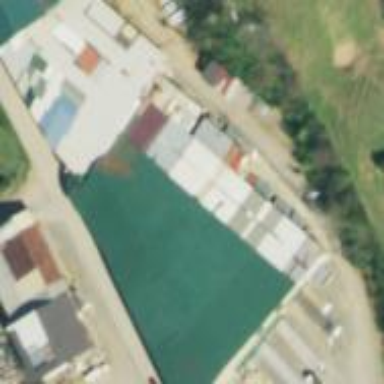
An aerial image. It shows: Industrial building used as slaughterhouse.